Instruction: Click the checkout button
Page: cart
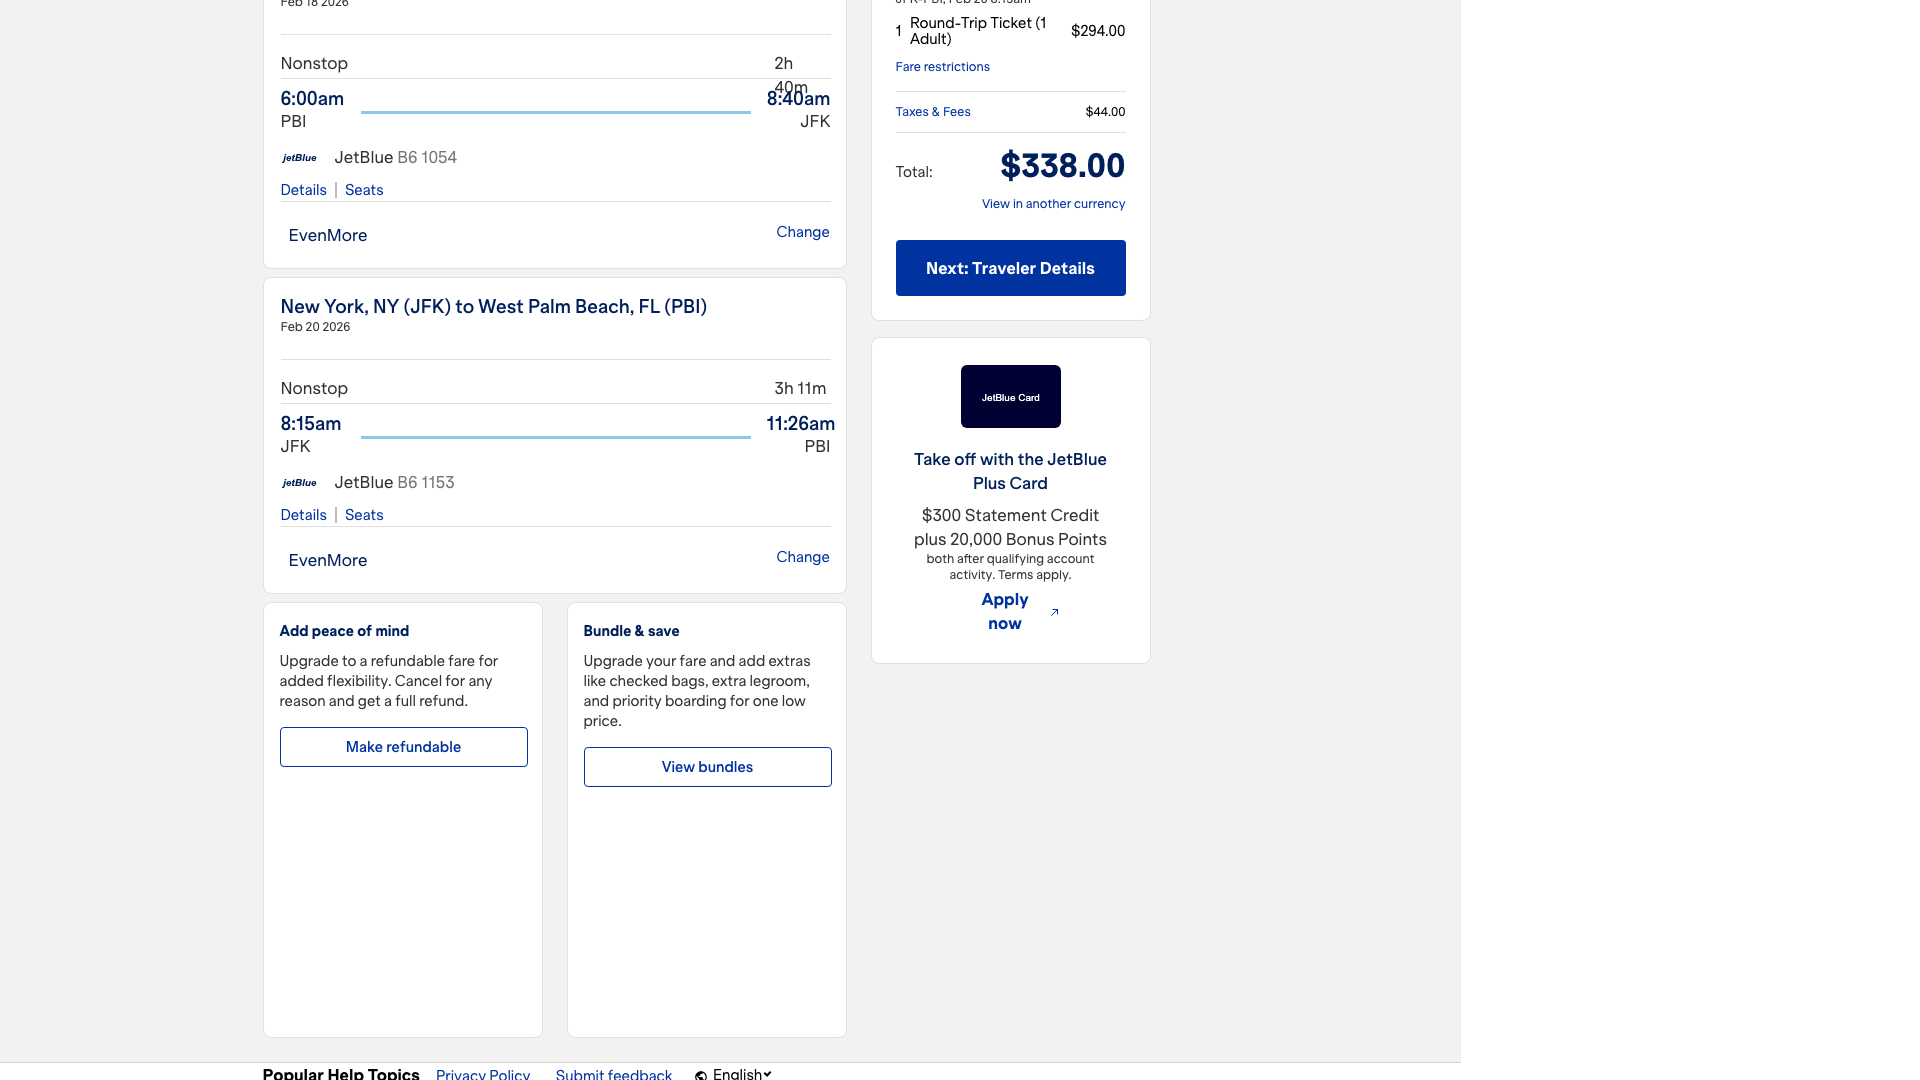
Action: click